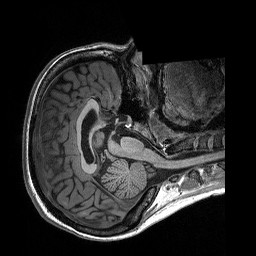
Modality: T1w
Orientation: axial
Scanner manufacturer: siemens
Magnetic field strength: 3 T